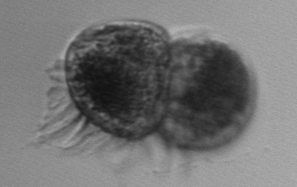
Label: Pelagostrobilidium